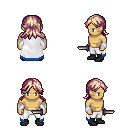
a pixel art fantasy rpg character, male body template, human, tanned skin, white trimmed cape, white pants, white blonde loose hair, white cloth bracers, black shoes, dagger, four views (front, back, left, right), 2x2 character sprite sheet, small pixel art, hard edges, no anti-aliasing